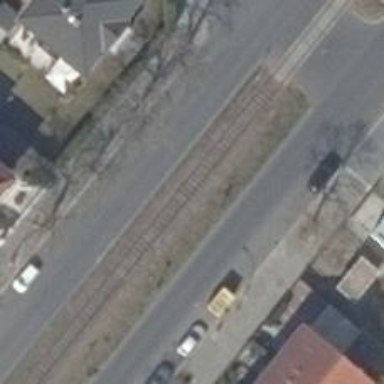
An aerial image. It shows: Public transport stop position.